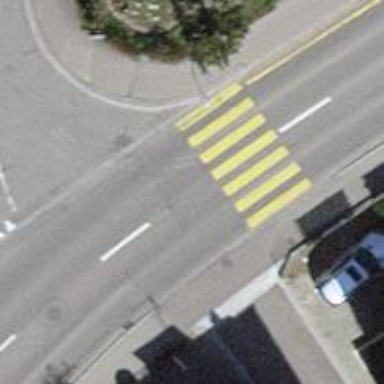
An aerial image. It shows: Marked road crossing with visible markings.